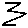
Label: zigzag